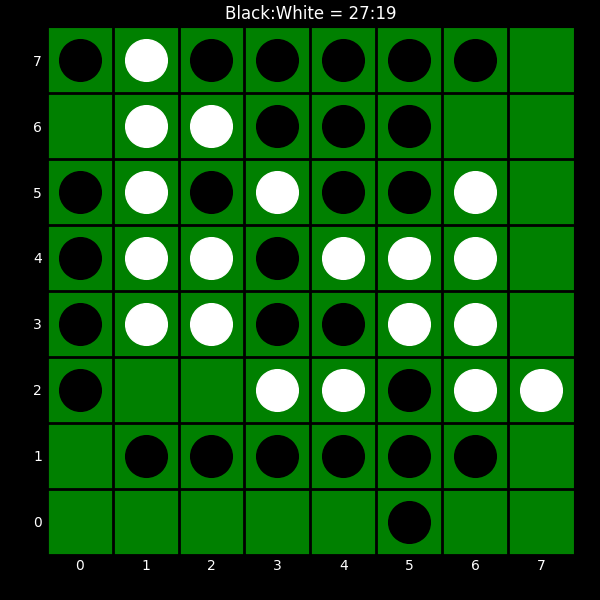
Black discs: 27
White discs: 19